Question: I am a new user to memcache and ellasticache. I am using python environment for development. I have successfully created the ellacsticache cluster in aws and also created a node, therfore got two DNS, one for cluster itself and another for the node. Now I am using memcache in python from one of my instances that belongs to the same security group as the ellasticache cluster.
'''
>>> import memcache
>>> mc = memcache.Client(['client-facing-pi.6qkr6p.0001.apse1.cache.amazonaws.com:11211'], debug=0)
>>> mc.set('hello','world')
0
'''
So, I am getting 0 as return.
I even tried with the cluster dns, but that is also returning 0 in case of setting a value. What is the problem?
Thank you.

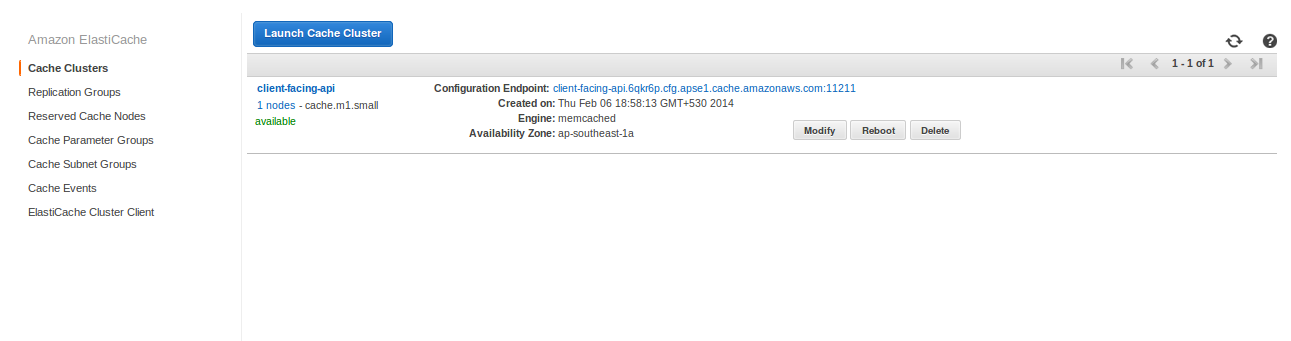
Answer: I got the problem As I was using VPS, I had to go to my instances, and then in the security group, I had to add cache clusters port number i.e. 11211. And now it's working fine.